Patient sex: M
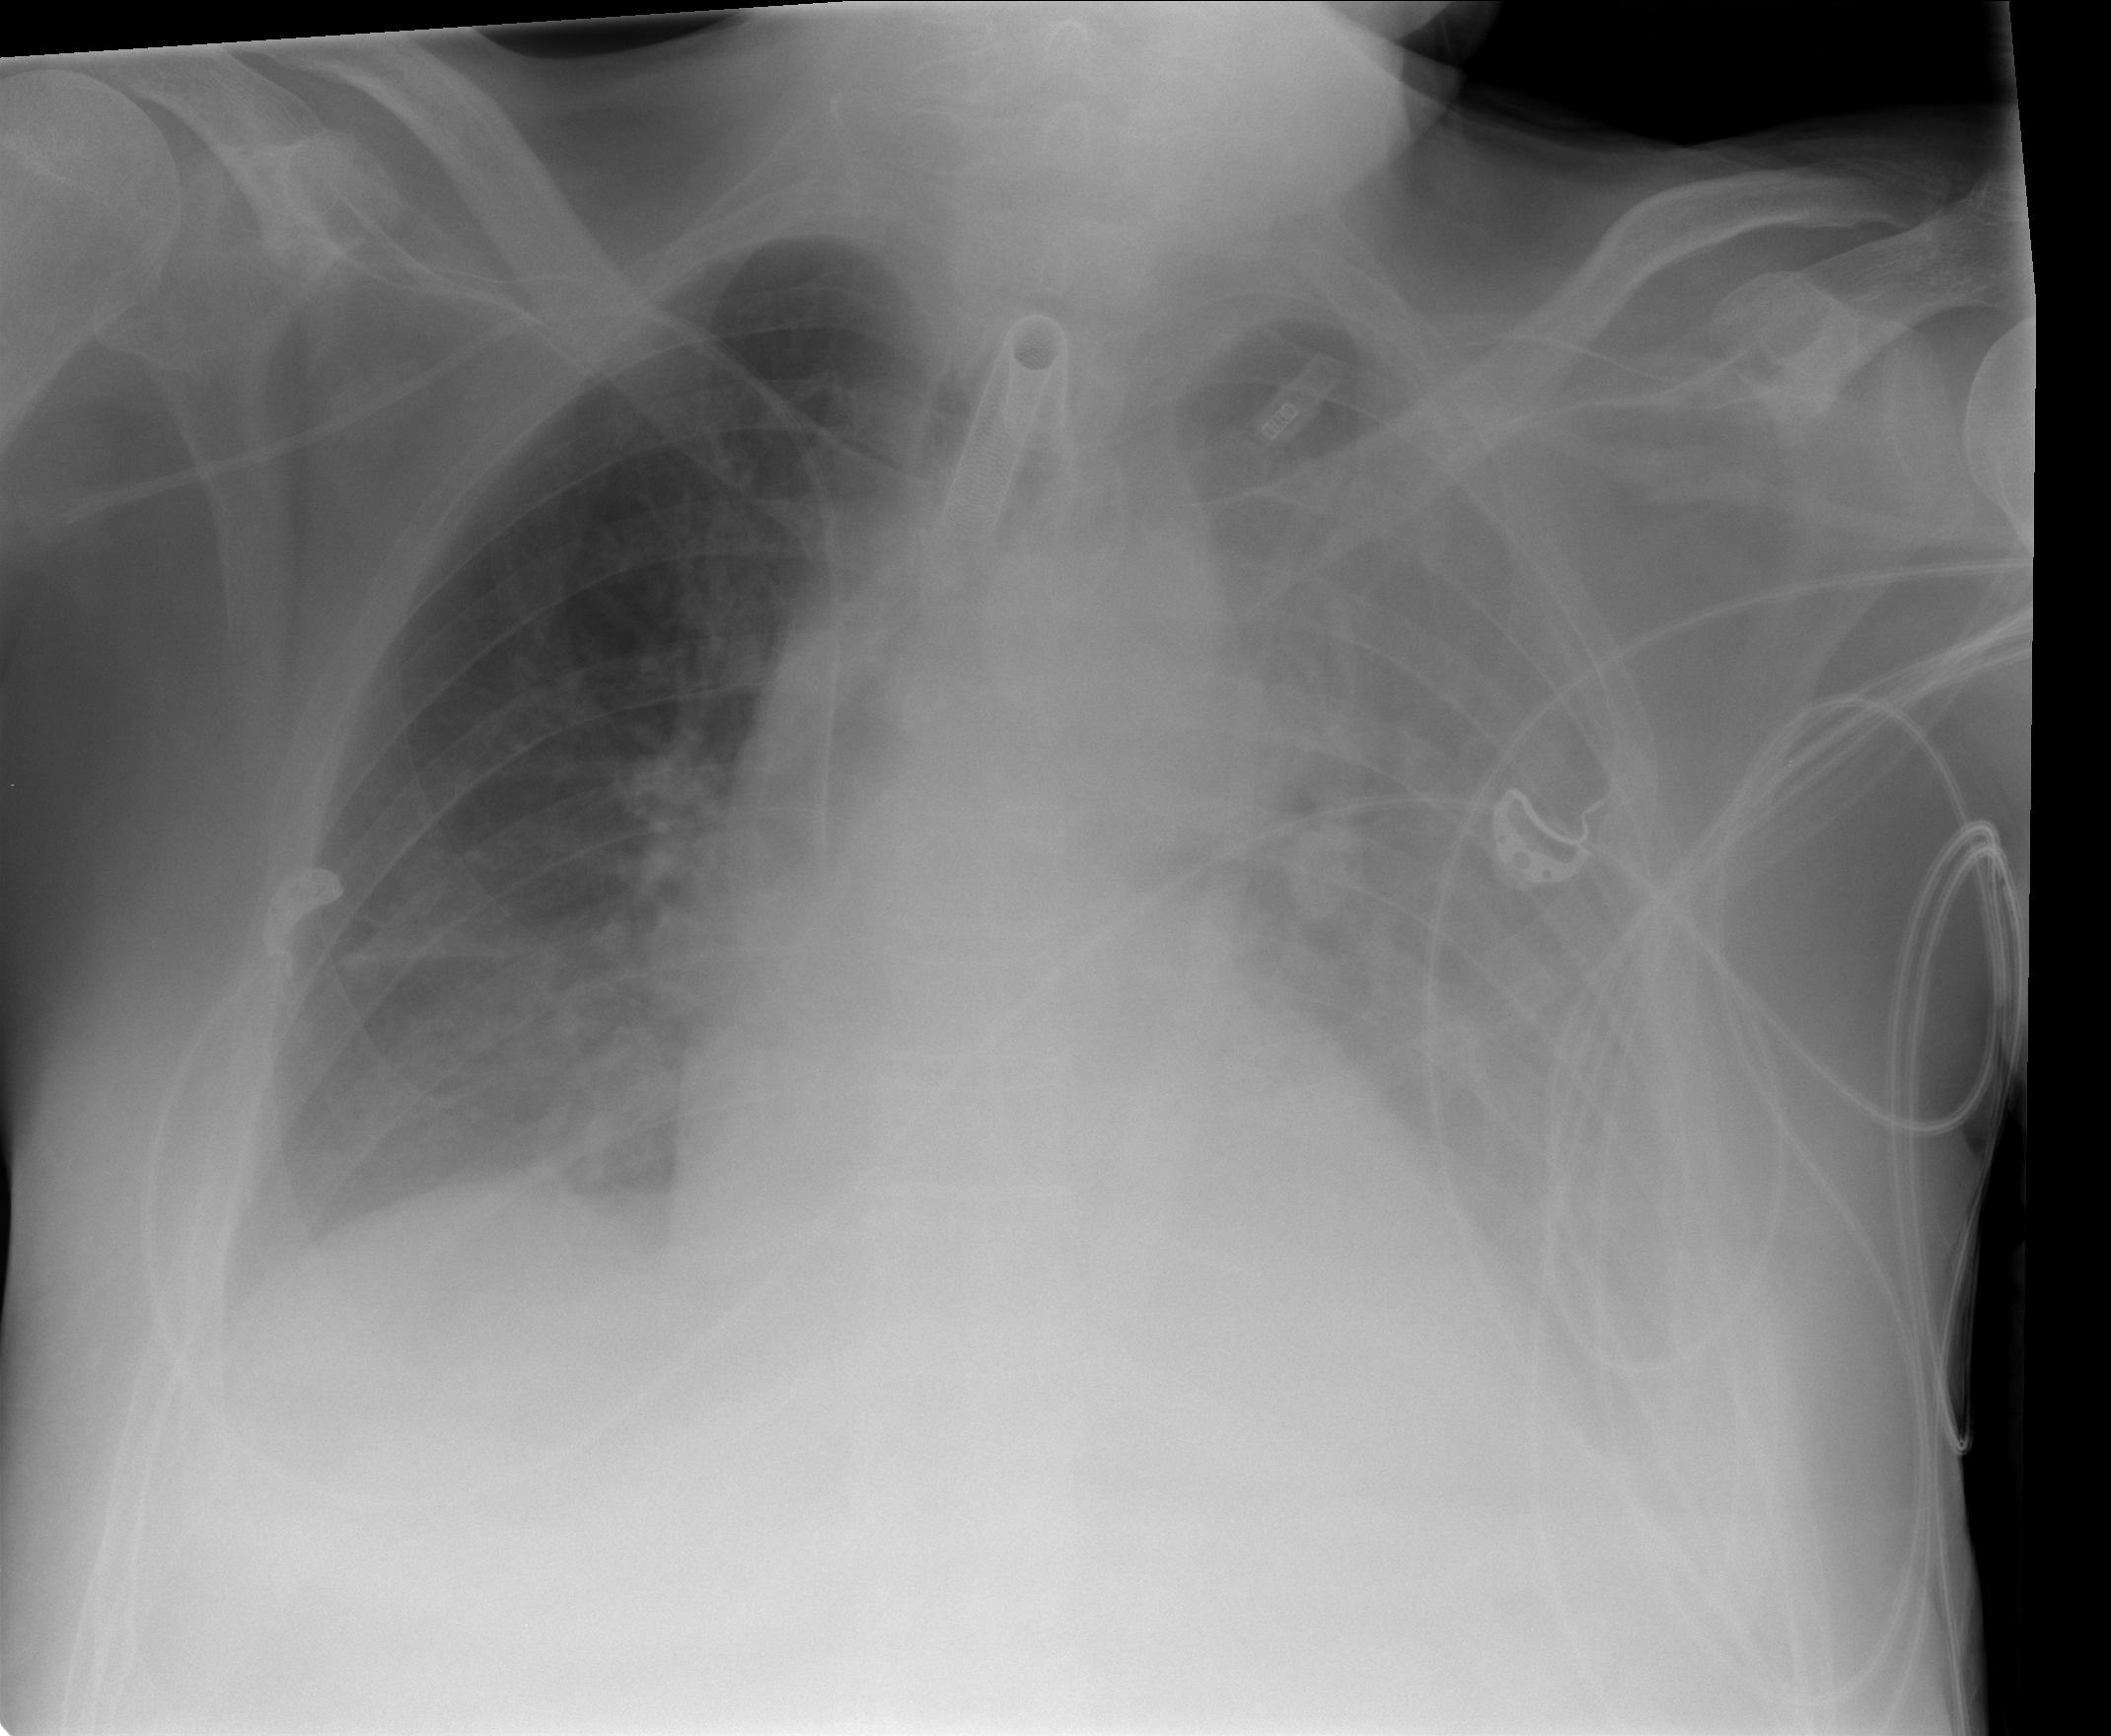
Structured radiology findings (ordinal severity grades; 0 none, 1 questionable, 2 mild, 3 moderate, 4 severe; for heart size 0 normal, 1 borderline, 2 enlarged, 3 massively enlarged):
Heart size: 0
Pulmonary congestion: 0
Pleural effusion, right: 1
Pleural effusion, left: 3
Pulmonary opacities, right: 0
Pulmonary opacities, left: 0
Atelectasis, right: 2
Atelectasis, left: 2